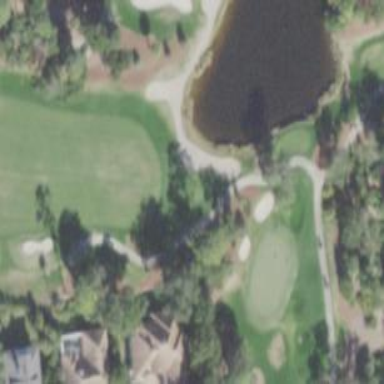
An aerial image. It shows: Golf bunker filled with sandy terrain.